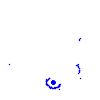
Particle: kaon